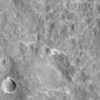
Label: not_dusty